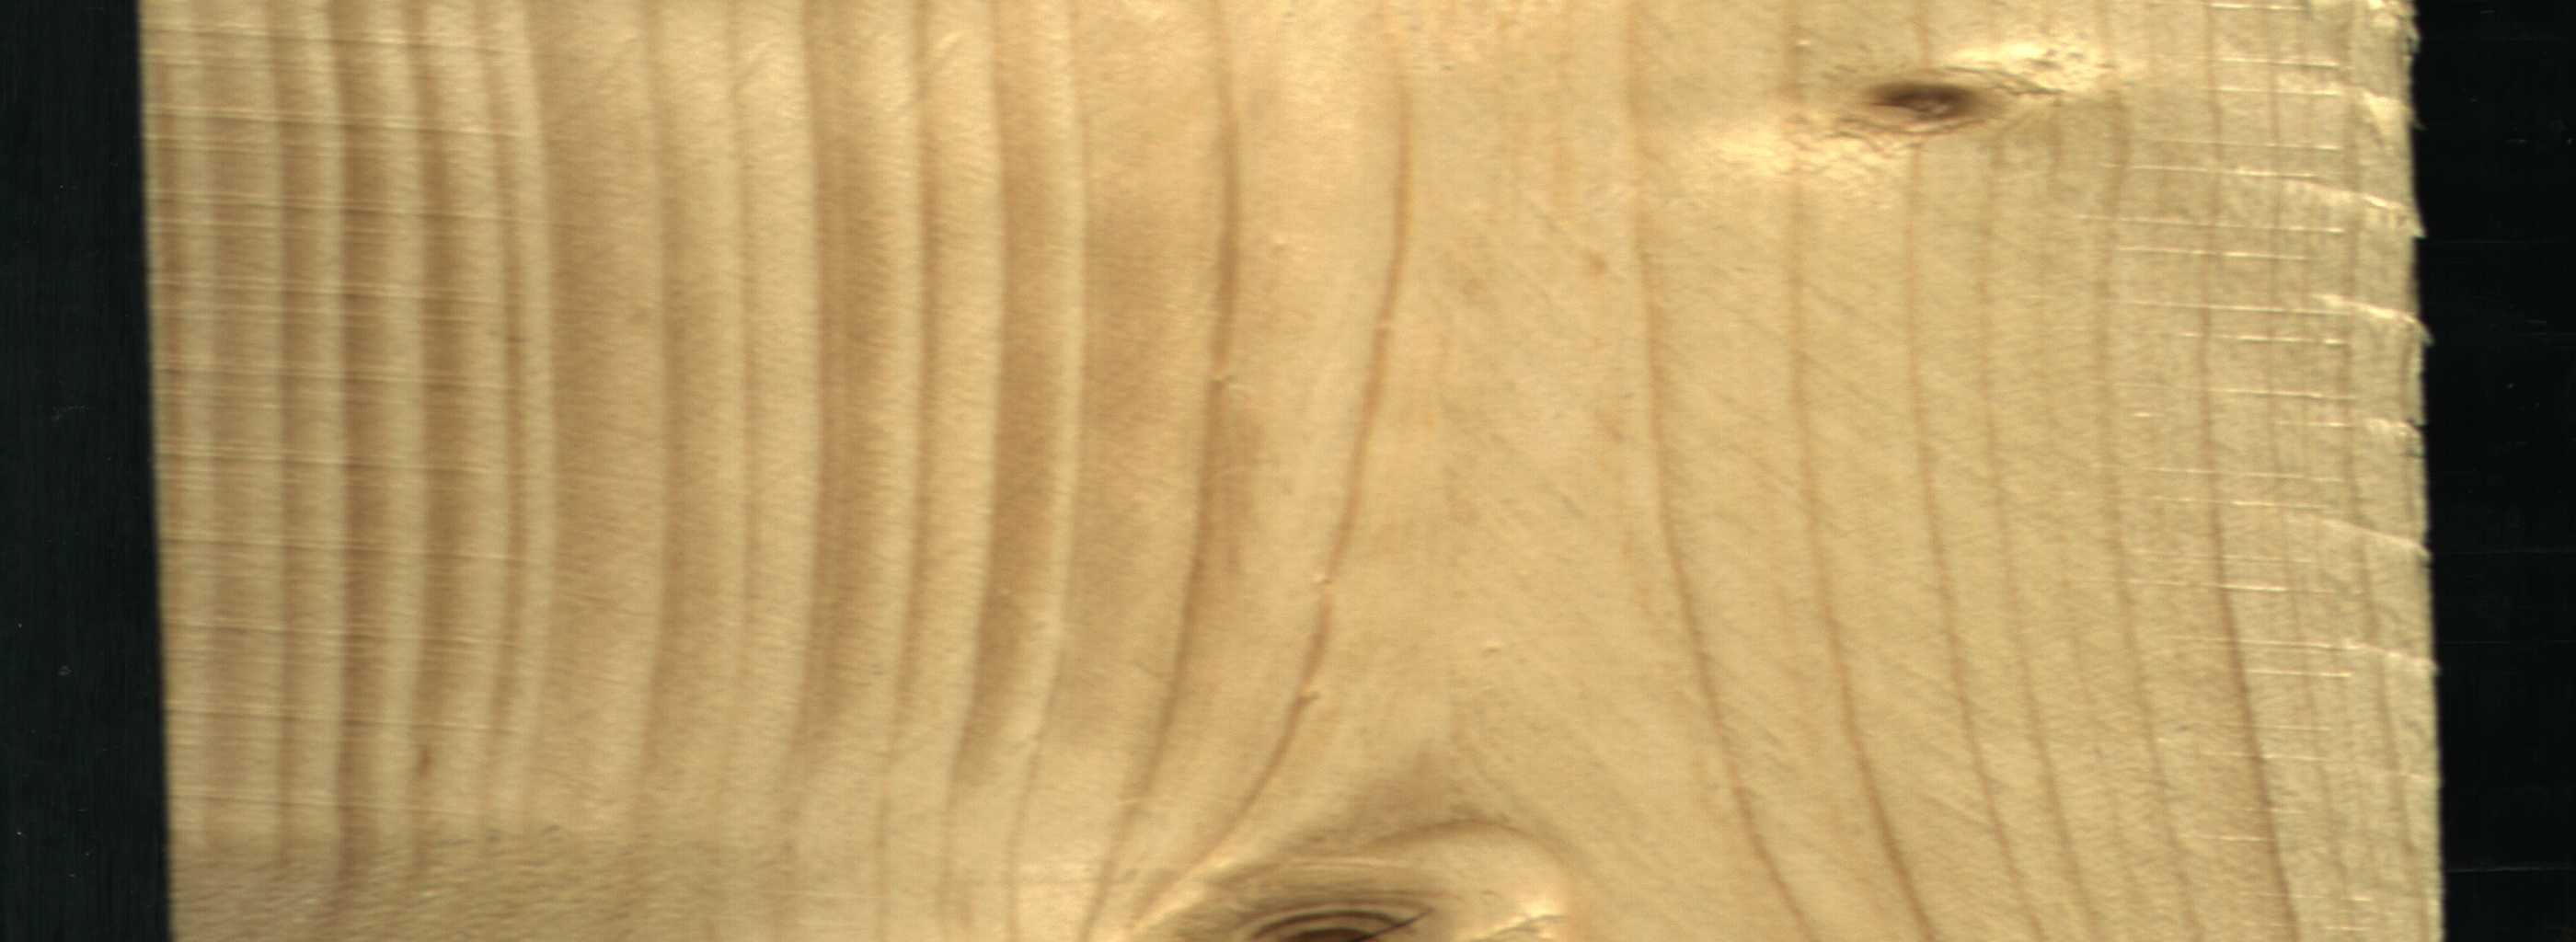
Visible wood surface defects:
knot_with_crack
Live_Knot